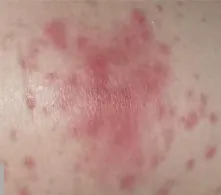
Close-up view of the topical eruption.
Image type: medical_photograph (skin_photograph)